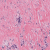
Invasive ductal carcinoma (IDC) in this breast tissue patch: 1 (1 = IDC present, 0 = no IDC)